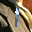
Label: 1